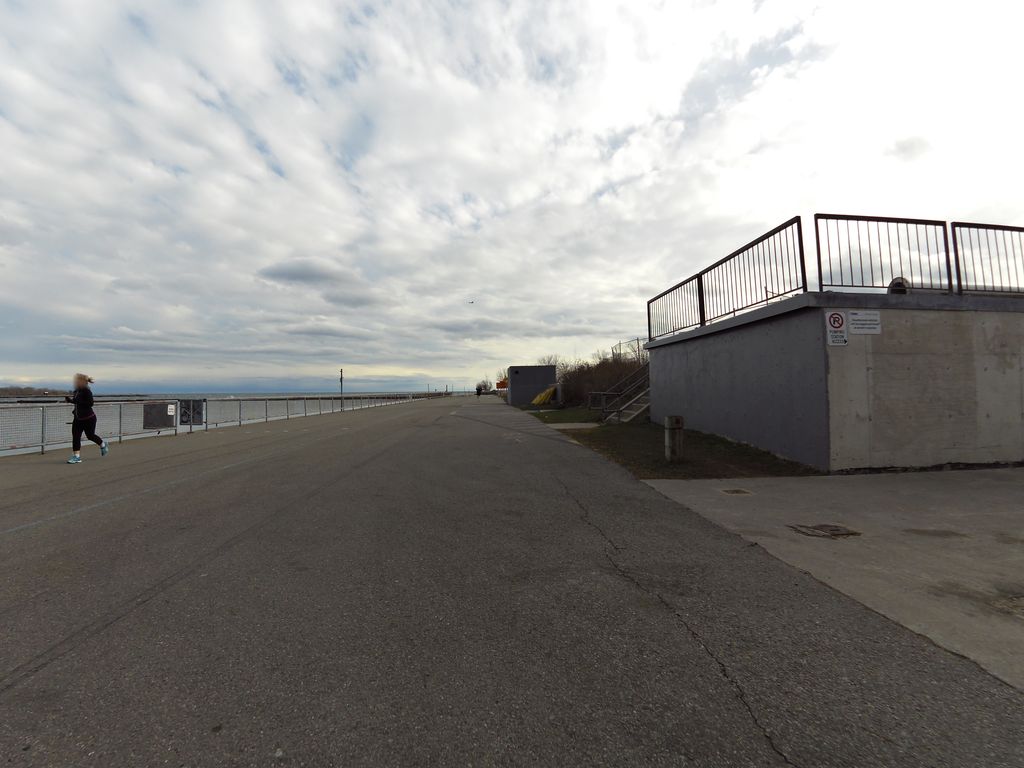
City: toronto